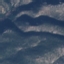
Land use / land cover: HerbaceousVegetation